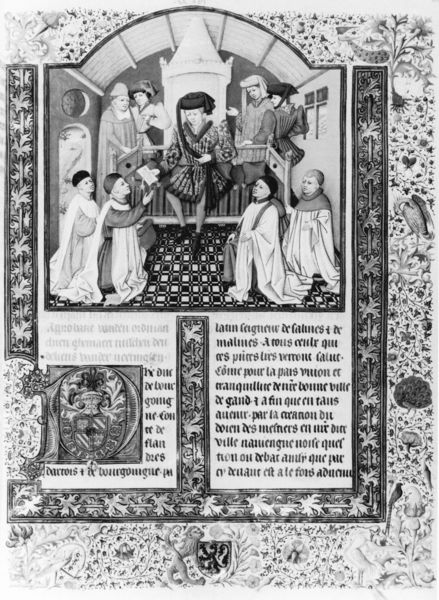
Titel: Privilegien und Statuten von Ghent und Flandern
Künstler: Meister der Genter Privilegien
Institution: Wien, Österreichische Nationalbibliothek
Schlagwörter: blätter, mann, frauen, menschen, sitzen, blumen, fenster, frankreich, hintergrund, hut, männer, paris, schwarz, zeichnung, gebäude, muster, ornament, schachbrett, kappen, diener, kleidung, rahmen, vögel, kirche, boden, figur, gewänder, blatt, gotik, schön, turm, ranken, schrift, bogen, italien, perspektive, zwei, spalten, französisch, treppe, könig, thron, tafel, floral, verzierung, buch, seite, fliesen, illustration, text, knien, herrscher, tron, beten, fürst, rom, buchseite, kursiv, wappen, mittelalter, priester, mönch, bittsteller, baldachin, geistliche, mönche, löwe, miniatur, verzierungen, hofstaat, bitten, romanisch, latein, schrifttafel, italienisch, schenken, buchmalerei, minne, gaben, majuskel, pflanzenornament, schenkung, schmuckband, kotik, d, 1500, blutwurst, texy, italieinisch